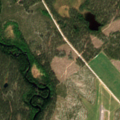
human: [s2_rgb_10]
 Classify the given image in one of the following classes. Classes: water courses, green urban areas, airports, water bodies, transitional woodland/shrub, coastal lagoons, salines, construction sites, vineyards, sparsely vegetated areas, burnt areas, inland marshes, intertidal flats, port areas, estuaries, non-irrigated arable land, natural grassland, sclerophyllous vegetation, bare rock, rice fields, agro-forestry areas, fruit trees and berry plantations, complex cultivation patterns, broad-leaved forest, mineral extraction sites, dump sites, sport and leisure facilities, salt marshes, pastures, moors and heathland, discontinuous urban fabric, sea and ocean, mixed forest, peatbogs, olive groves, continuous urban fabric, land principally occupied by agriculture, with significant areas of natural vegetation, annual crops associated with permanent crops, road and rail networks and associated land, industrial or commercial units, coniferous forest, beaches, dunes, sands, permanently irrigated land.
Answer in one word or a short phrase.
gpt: airports, coniferous forest, transitional woodland/shrub